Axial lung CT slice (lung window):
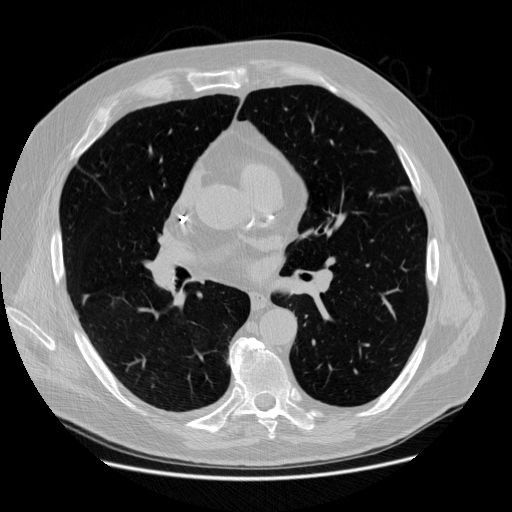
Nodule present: no